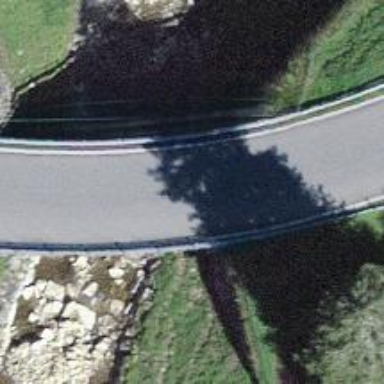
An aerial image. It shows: Tertiary road with bridge.